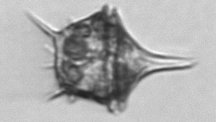
Label: Amylax